Question:
I am working on a simple stack for a game where players move numbered pieces around to keep track of how close they are to finishing collecting a winning hand of pieces.
Currently I went with jQuery UI's draggable and droppable. It is good for starting easily but pieces can be moved only one piece at a time: <URL>.
- - 'canvas'<URL>
Can someone provide a minimalistic example of controlling placement and collisions of normal, not-in-canvas HTML elements using the best JavaScript physics library they know of?
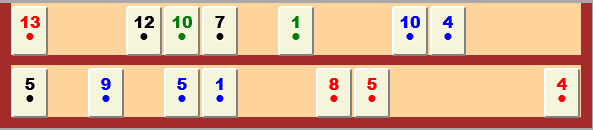
Answer: The simplest example I have found so far:
<URL>
A simple adaptation to my pieces: <URL>